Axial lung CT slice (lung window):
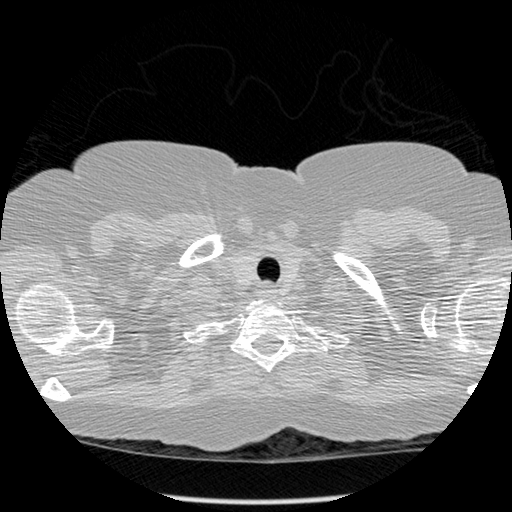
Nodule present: no